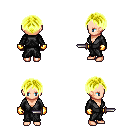
a pixel art fantasy rpg character, female body template, human, light skin, gray robe, magenta pants, gold parted hairstyle, gold gloves, dagger, four views (front, back, left, right), 2x2 character sprite sheet, small pixel art, hard edges, no anti-aliasing